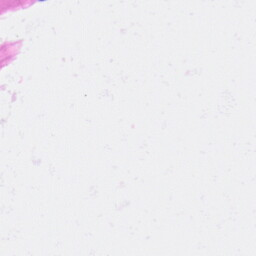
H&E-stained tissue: Heart